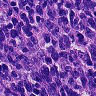
Metastatic tissue present: no